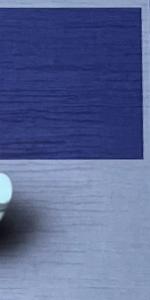
Label: Empty